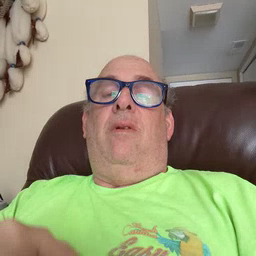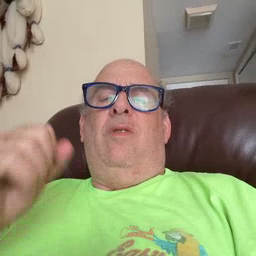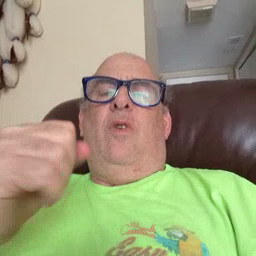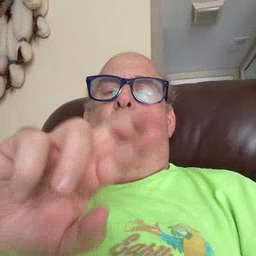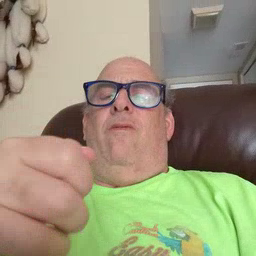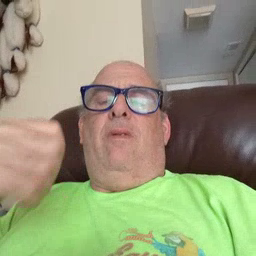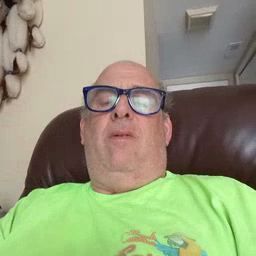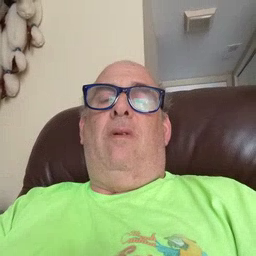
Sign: refrigerator